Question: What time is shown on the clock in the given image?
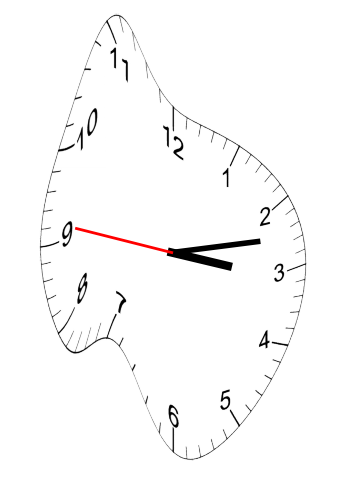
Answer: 03:12:46